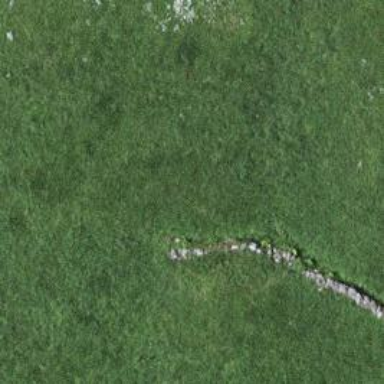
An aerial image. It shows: Dry stone wall barrier.